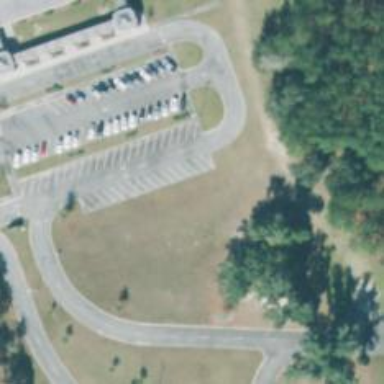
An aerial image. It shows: Parking space is available.